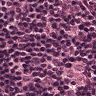
Metastatic tissue present: no